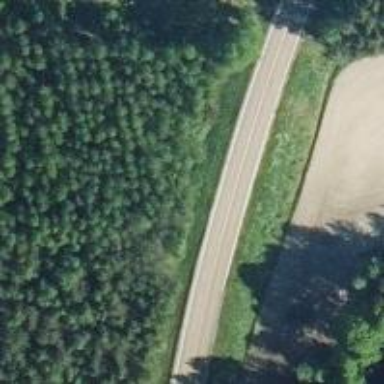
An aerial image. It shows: Asphalt road designated as trunk highway.